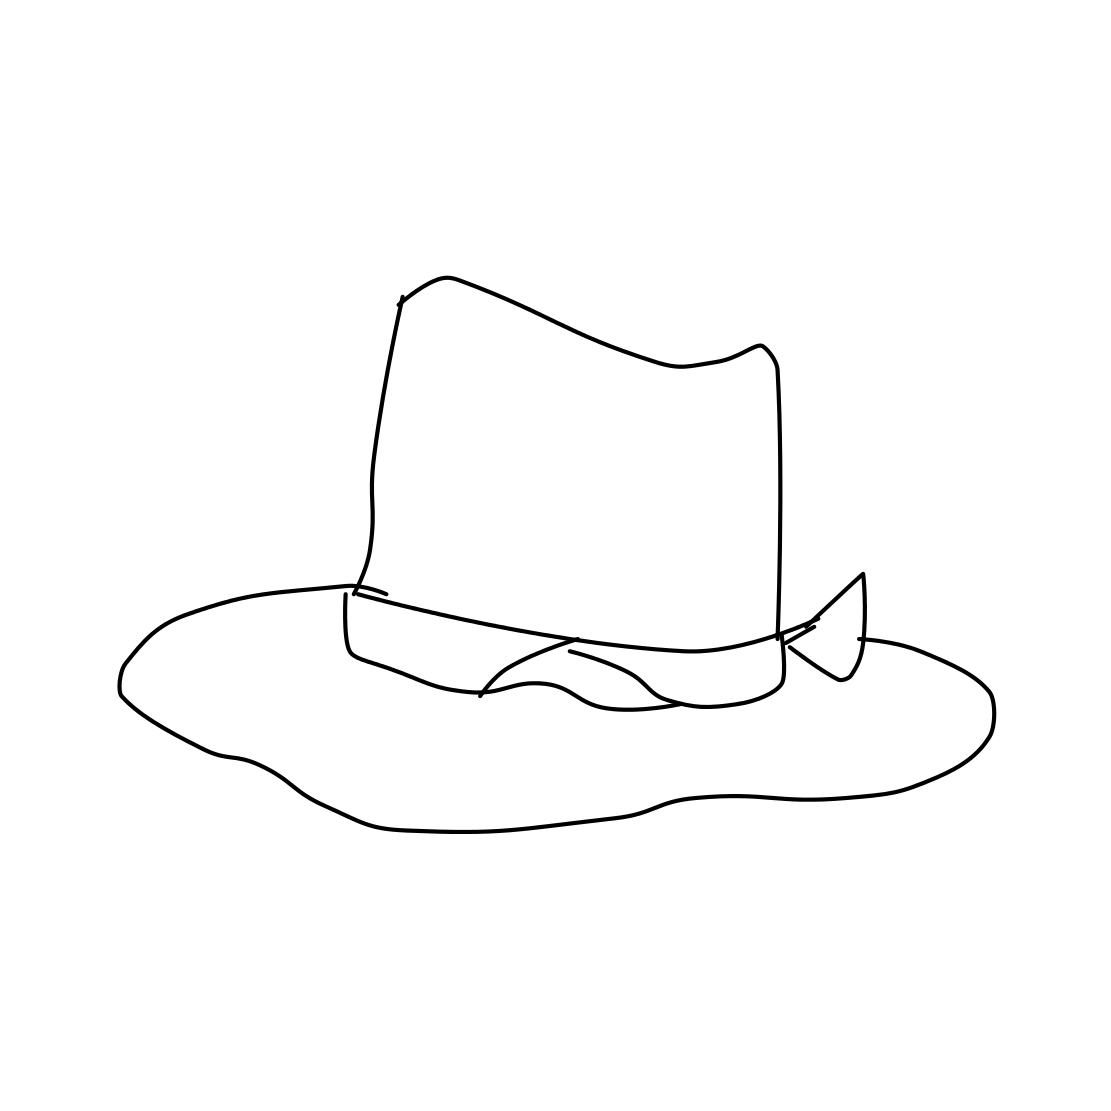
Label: hat